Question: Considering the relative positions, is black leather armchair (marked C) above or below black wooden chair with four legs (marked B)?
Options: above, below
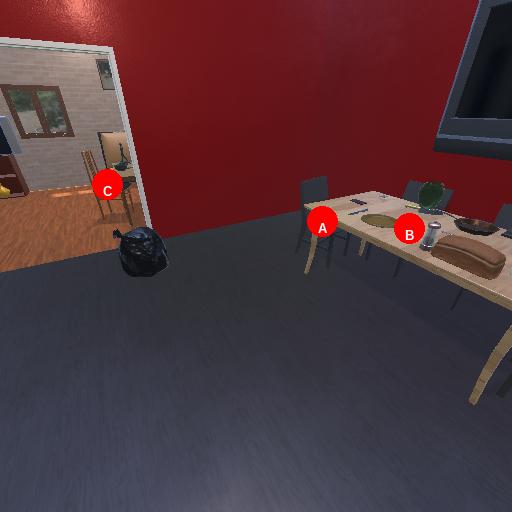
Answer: above